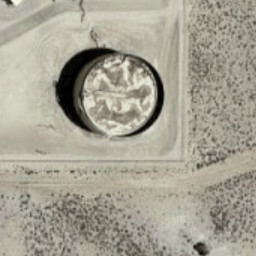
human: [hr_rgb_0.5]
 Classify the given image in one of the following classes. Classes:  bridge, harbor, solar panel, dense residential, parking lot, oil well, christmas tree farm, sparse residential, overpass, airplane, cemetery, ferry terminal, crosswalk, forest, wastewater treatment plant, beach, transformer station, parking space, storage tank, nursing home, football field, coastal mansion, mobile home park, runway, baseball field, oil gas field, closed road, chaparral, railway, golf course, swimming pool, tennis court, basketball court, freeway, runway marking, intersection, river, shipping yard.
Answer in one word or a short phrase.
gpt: storage tank